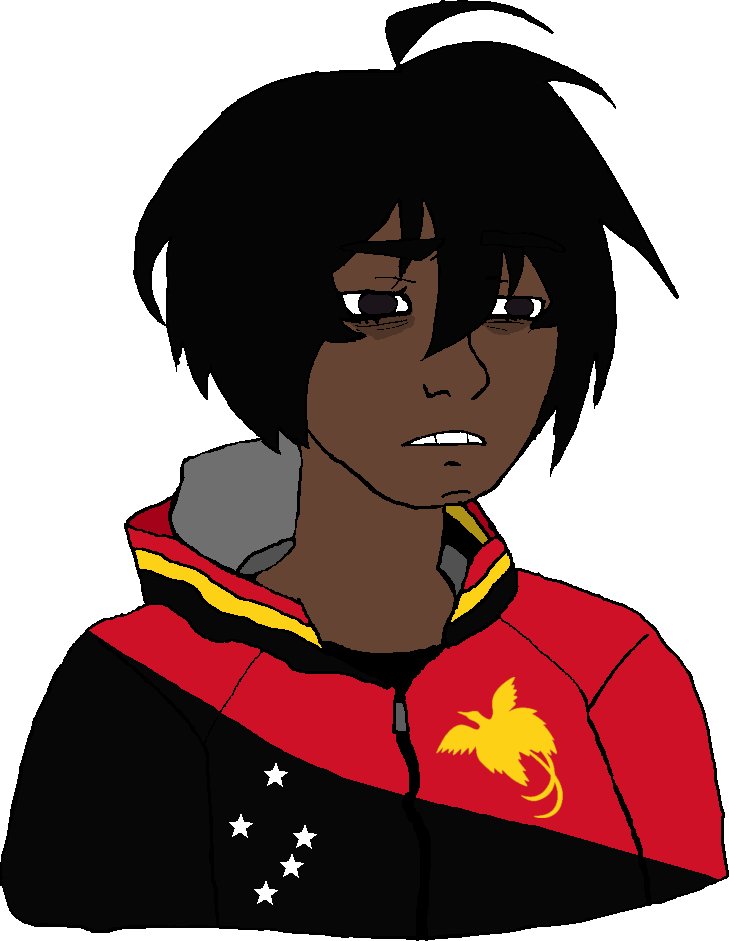
Label: 5_Twinkjak